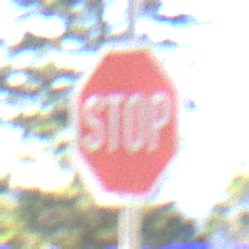
Verkehrszeichen: Stop
Umgebung: Outdoor, Nature
Tageszeit: MorningAfternoon
Wetter: Clear
Licht: Natural
Jahreszeit: Winter
Kontrast: HighContrast